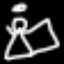
Label: angel